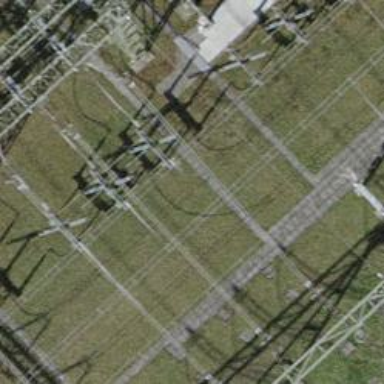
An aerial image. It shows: Bay for power lines.